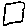
Label: square